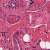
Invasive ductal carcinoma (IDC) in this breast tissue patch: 0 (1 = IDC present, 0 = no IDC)